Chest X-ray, PA view. Patient: 56 years old, sex F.
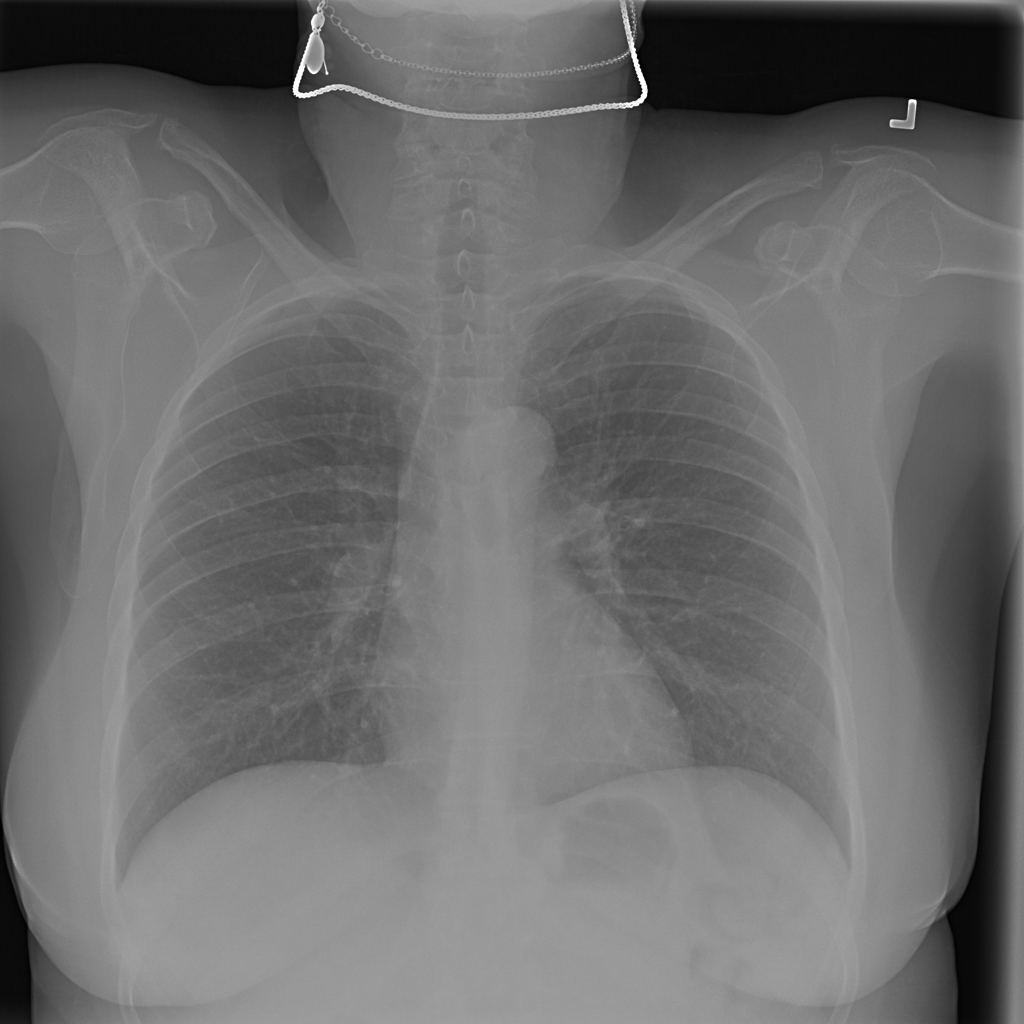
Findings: No Finding